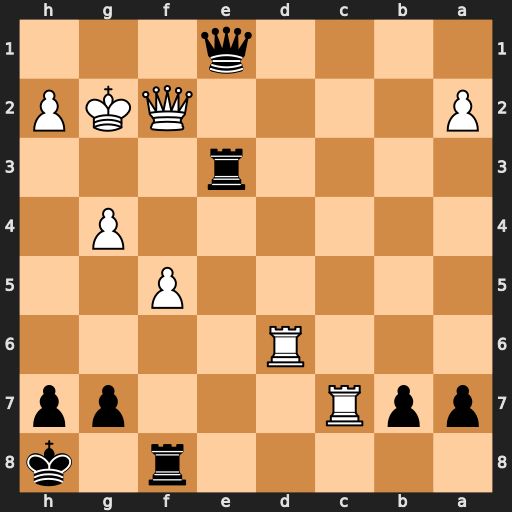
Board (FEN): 5r1k/ppR3pp/3R4/5P2/6P1/4r3/P4QKP/4q3
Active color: b
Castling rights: -
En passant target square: -
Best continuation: Re2 Qxe2 Qxe2+